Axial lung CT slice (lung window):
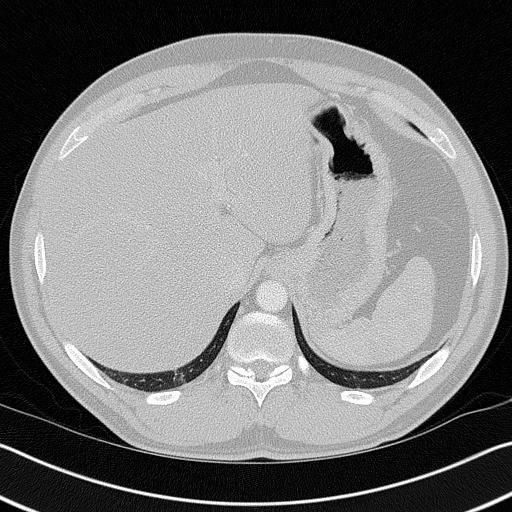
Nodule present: no